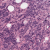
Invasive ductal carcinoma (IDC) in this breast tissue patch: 1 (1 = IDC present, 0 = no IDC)